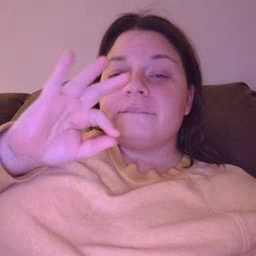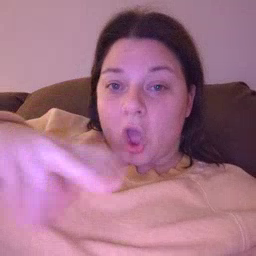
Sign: fall